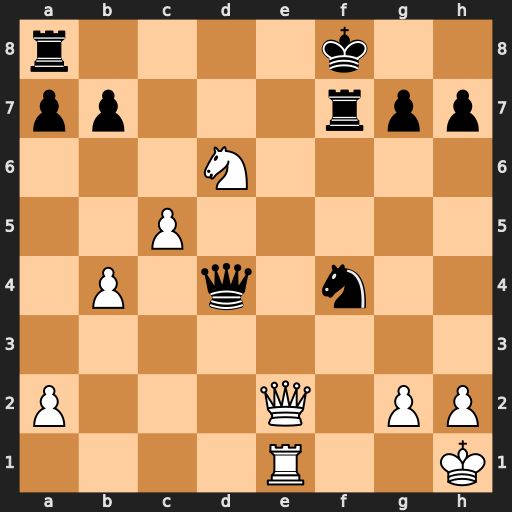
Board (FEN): r4k2/pp3rpp/3N4/2P5/1P1q1n2/8/P3Q1PP/4R2K
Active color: w
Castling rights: -
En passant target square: -
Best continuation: Qe8+ Rxe8 Rxe8#